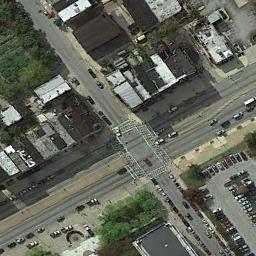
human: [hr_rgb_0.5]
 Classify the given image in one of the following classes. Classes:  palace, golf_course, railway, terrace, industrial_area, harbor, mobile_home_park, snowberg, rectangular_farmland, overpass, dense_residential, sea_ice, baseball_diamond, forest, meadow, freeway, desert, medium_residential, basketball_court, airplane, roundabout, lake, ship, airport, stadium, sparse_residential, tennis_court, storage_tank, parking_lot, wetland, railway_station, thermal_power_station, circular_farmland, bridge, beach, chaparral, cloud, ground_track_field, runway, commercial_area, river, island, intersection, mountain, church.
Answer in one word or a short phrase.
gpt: intersection